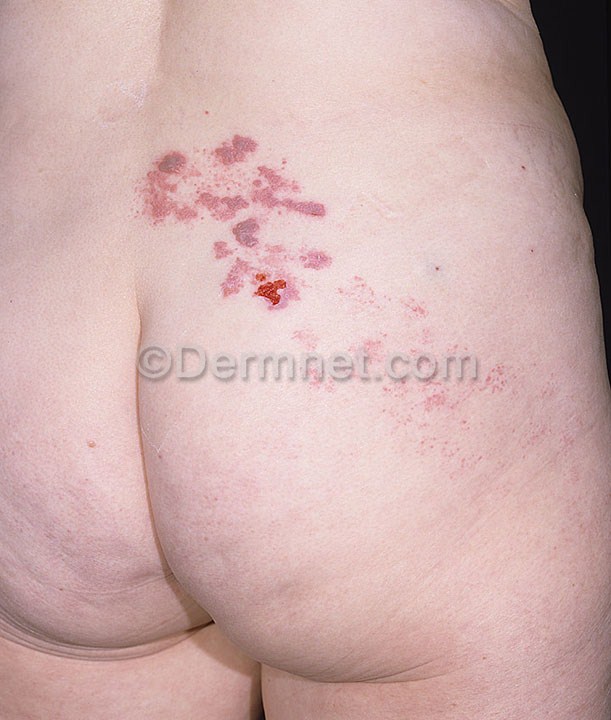
Disease: Warts Molluscum and other Viral Infections